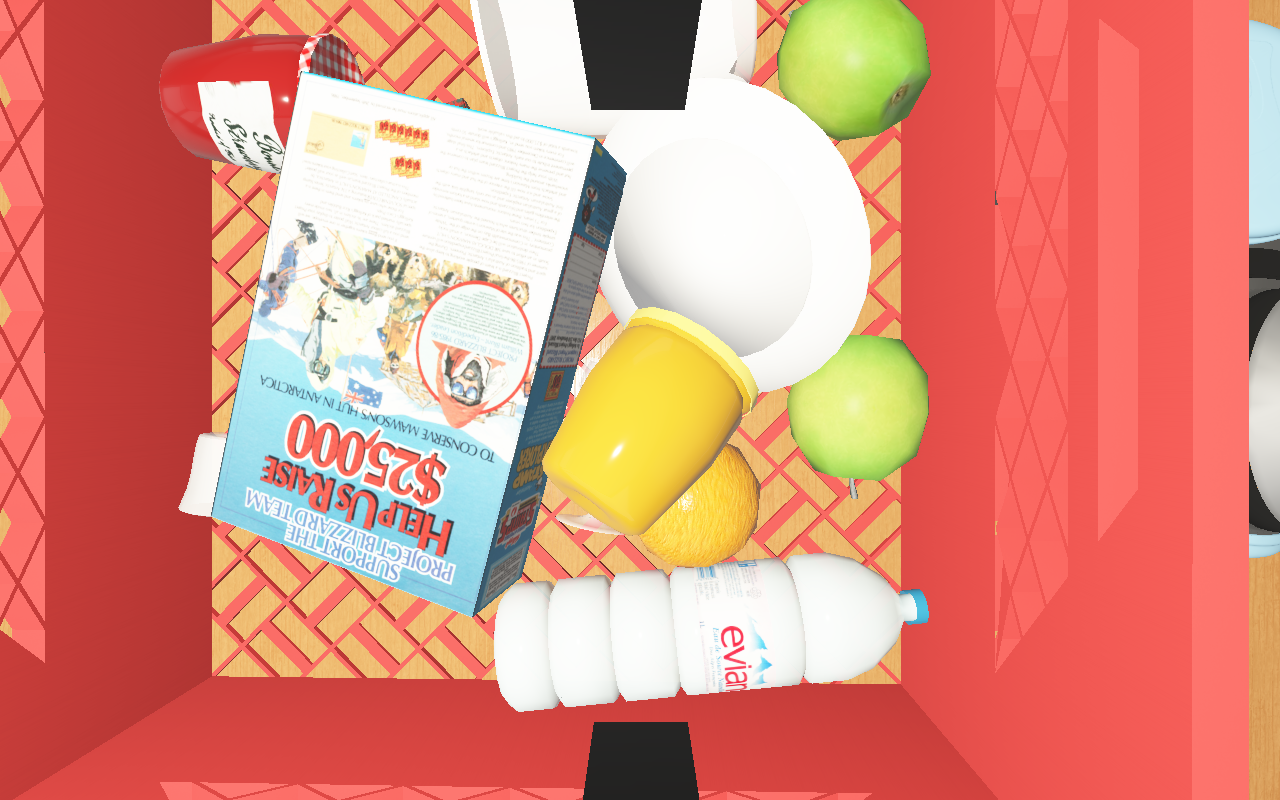
Objects in the scene:
apple
apple
orange
glass
honey jar
jam jar
cereal box
cereal box